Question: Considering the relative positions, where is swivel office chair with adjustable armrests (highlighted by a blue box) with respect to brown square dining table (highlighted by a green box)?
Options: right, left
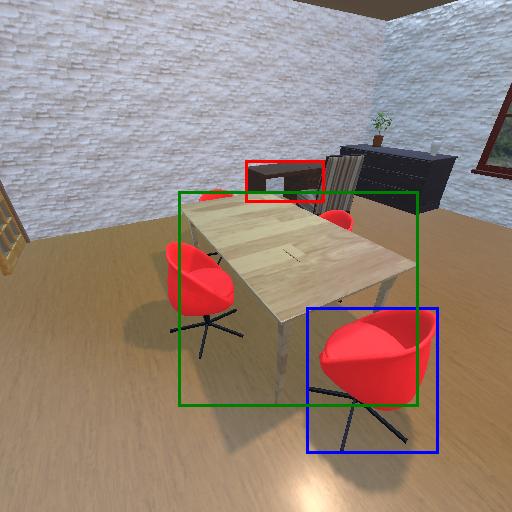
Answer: right